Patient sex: M
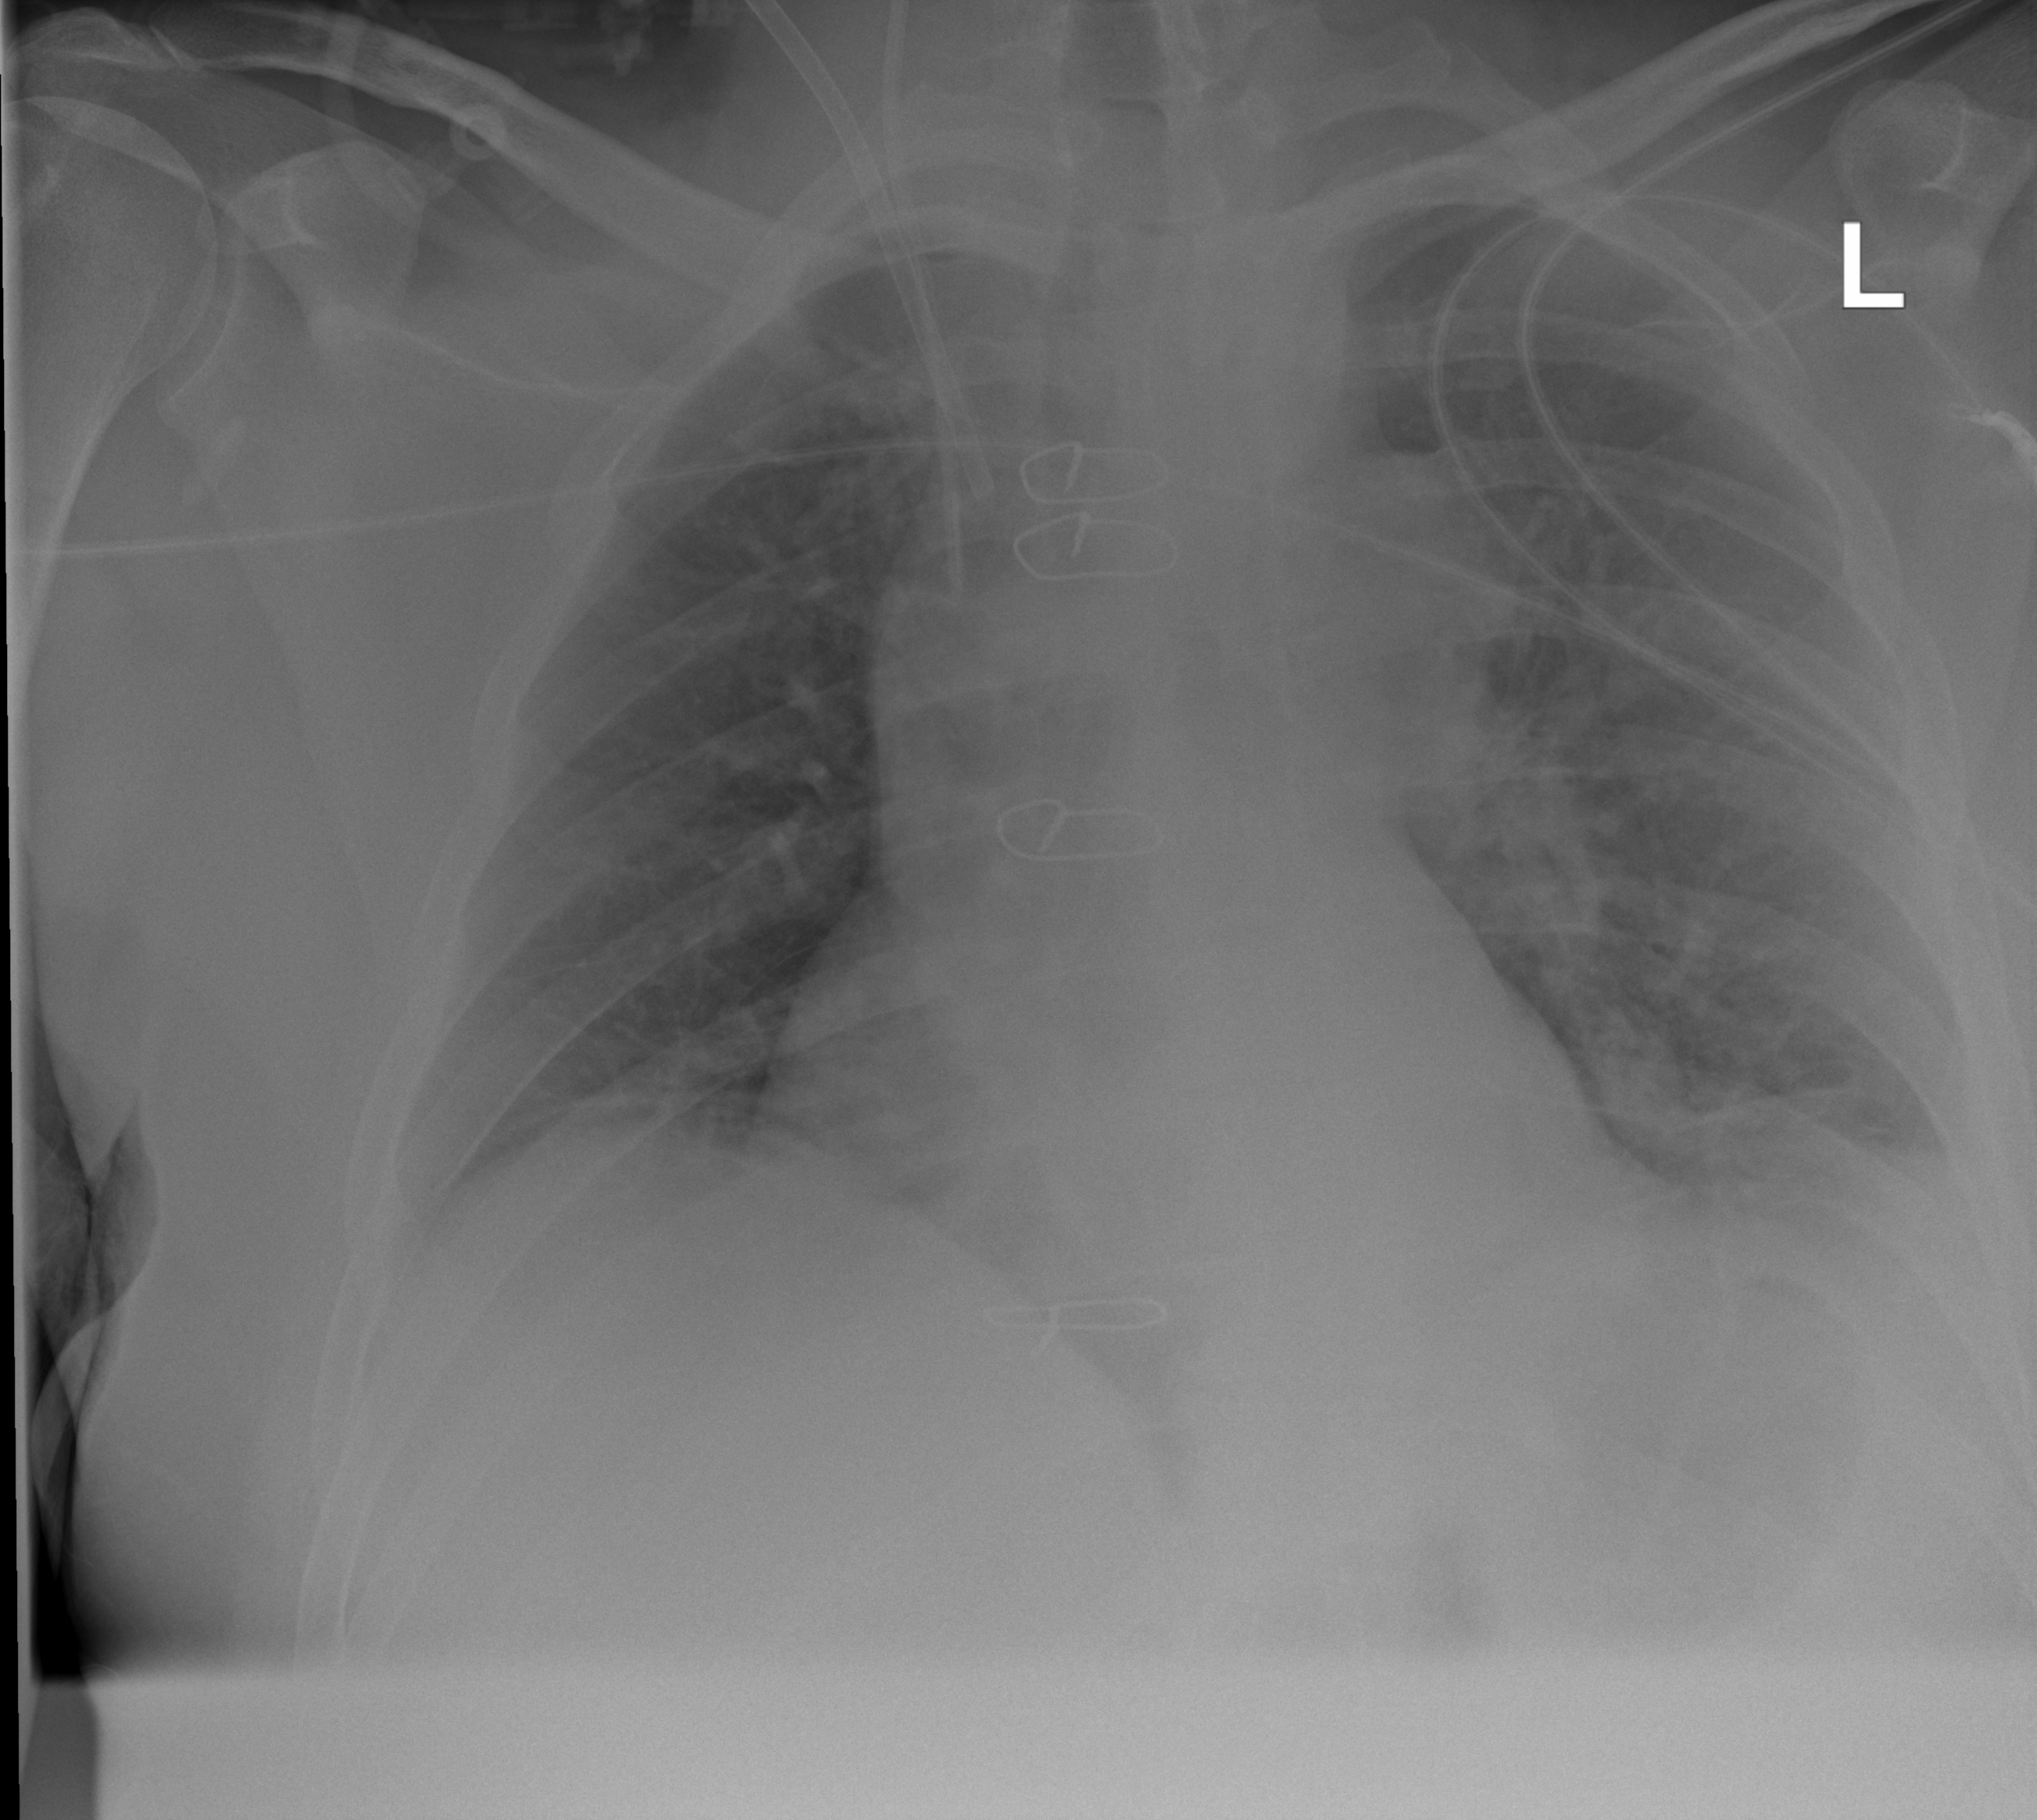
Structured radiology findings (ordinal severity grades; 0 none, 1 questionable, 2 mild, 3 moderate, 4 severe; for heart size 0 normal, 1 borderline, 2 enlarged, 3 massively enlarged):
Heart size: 0
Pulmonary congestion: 0
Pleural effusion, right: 0
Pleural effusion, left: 2
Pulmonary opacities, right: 0
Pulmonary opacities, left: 0
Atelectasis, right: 2
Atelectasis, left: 2